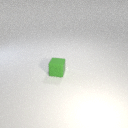
small green rubber cube